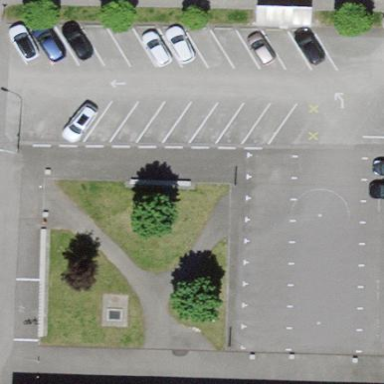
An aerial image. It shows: Parking area with asphalt surface.